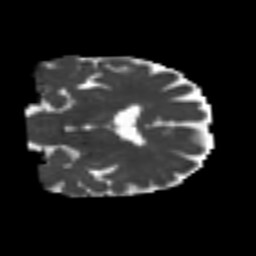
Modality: MD
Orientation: coronal
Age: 60
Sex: female
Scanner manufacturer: siemens
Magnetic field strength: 3 T
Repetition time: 4.999 s
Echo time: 0.07946 s